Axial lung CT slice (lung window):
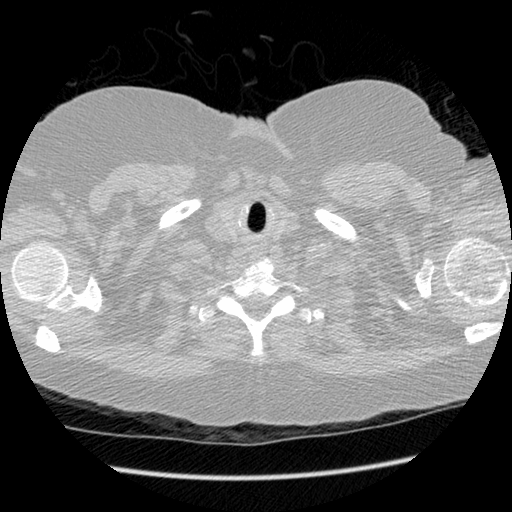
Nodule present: no